Interaction volume radius: 5 \u00c5
Interaction volume height: 40 \u00c5
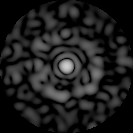
Disorder parameter: 0.8646